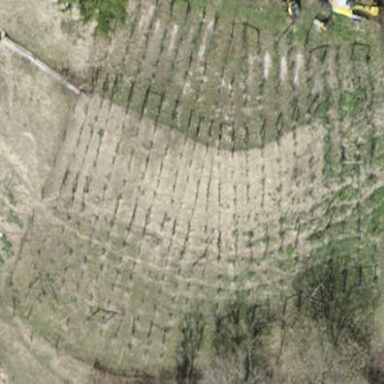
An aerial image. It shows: Vineyard with grape crops.